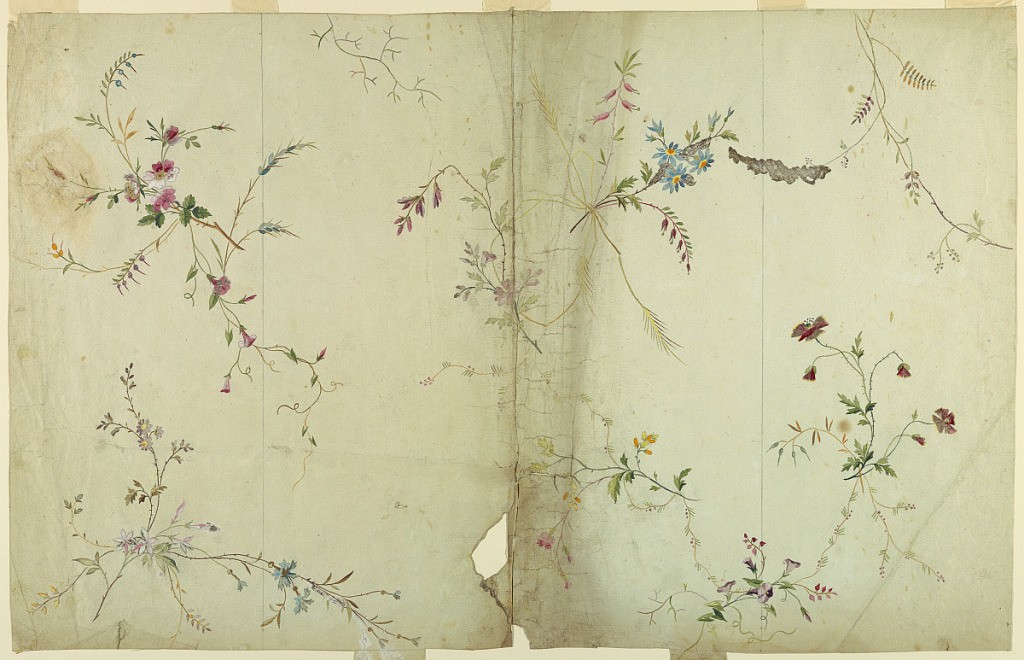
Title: Design for a Silk Brocade
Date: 1775–1790
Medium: Graphite, brush and gouache, brush and oxidized white on paper
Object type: Drawing
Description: One repeat is shown consisting of two bunches of flowers which are intended to alternate in vertical rows and to alternate in horizontal rows with a bunch of flowers and ears of grain which is loosely connected with a flower bough and with three flower boughs which are connected by a garland, respecitvely.